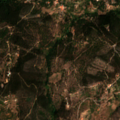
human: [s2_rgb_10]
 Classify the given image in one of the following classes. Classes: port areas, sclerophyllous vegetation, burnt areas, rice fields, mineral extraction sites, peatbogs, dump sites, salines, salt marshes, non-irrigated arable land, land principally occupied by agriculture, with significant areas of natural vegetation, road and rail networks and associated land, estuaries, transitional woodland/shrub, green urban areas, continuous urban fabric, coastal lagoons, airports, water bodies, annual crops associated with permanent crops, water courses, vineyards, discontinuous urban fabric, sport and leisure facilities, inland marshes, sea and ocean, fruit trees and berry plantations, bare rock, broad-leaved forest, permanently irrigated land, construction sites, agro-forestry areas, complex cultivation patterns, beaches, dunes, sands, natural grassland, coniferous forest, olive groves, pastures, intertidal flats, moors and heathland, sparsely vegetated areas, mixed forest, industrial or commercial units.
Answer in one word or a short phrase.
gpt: complex cultivation patterns, broad-leaved forest, transitional woodland/shrub